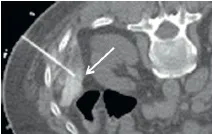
PET/CT-guided cryoablation of perisplenic metastasis in a patient with uterine cancer. (e). CT fluoroscopy shows placement of a 20-G Chiba needle for hydrodisplacement of the splenic flexure of colon with instillation of dilute iodinated contrast into the space between tumour and colonic wall. This manoeuver prevents cryoablation injury of the bowel.
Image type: radiology (ct)